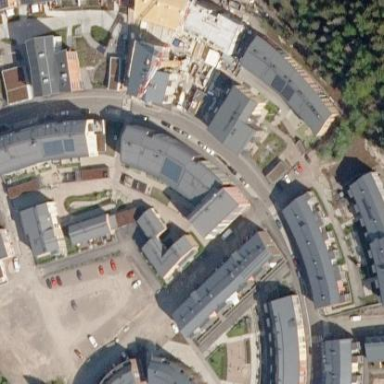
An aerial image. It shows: Apartments building with saltbox roof shape.